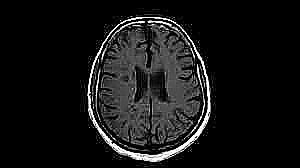
Label: notumor